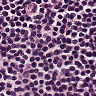
Metastatic tissue present: no